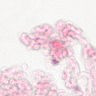
Metastatic tissue present: no